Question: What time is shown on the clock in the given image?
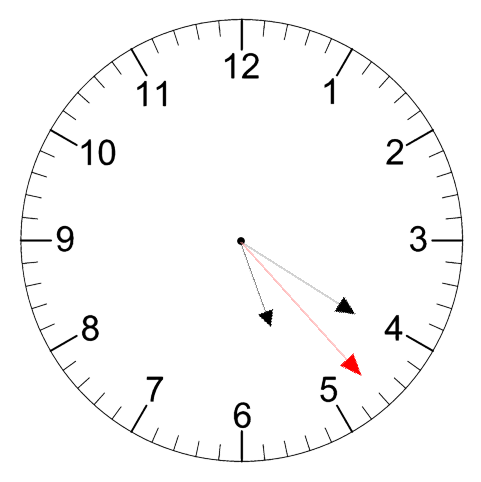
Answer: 05:20:23